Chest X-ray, AP view. Patient: 30 years old, sex F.
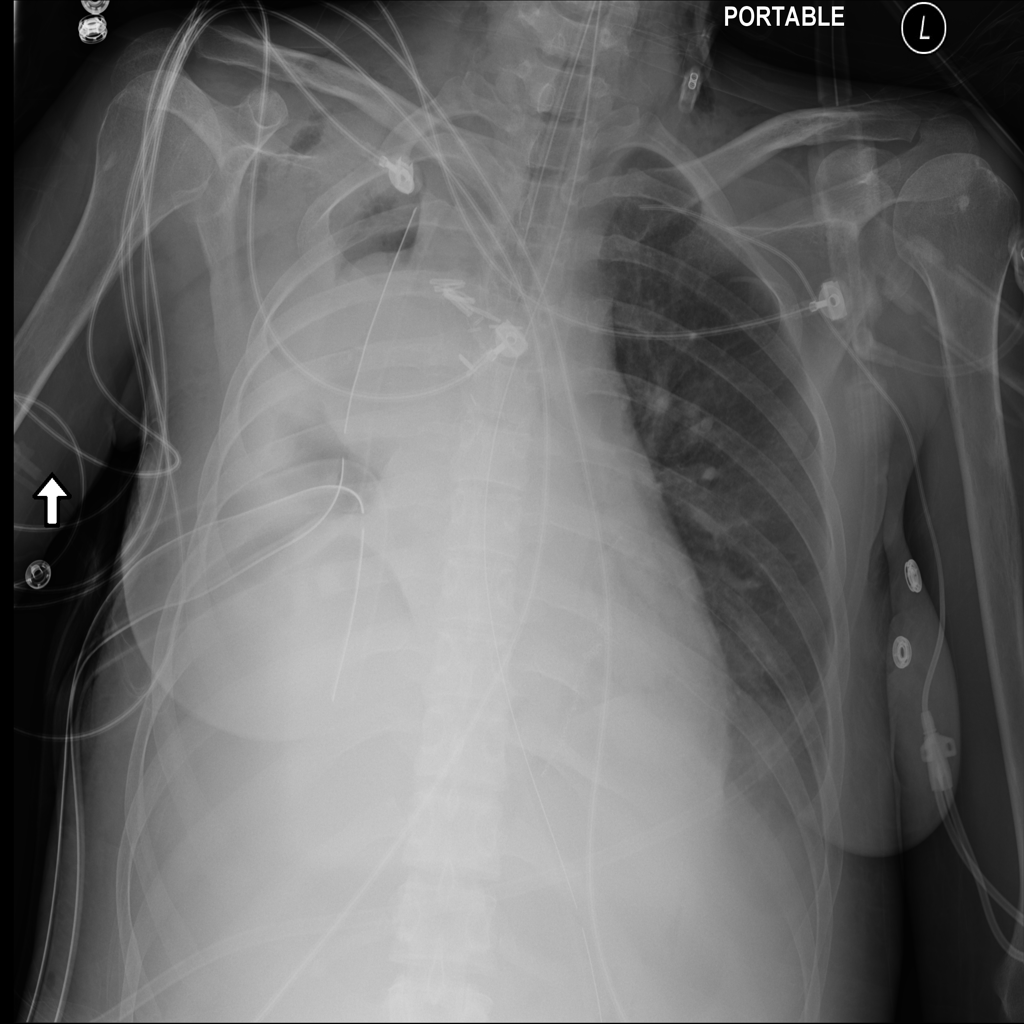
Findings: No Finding